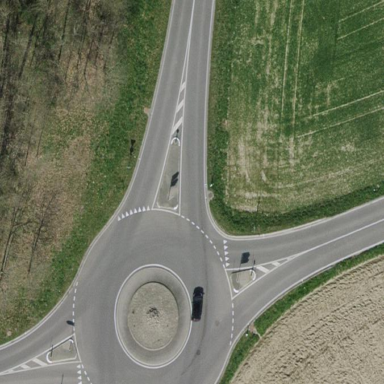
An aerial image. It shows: Secondary road around roundabout.